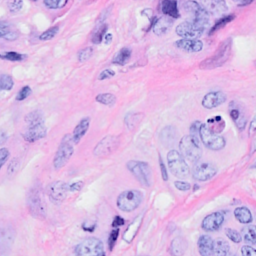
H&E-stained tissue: Breast